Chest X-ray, AP view. Patient: 56 years old, sex F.
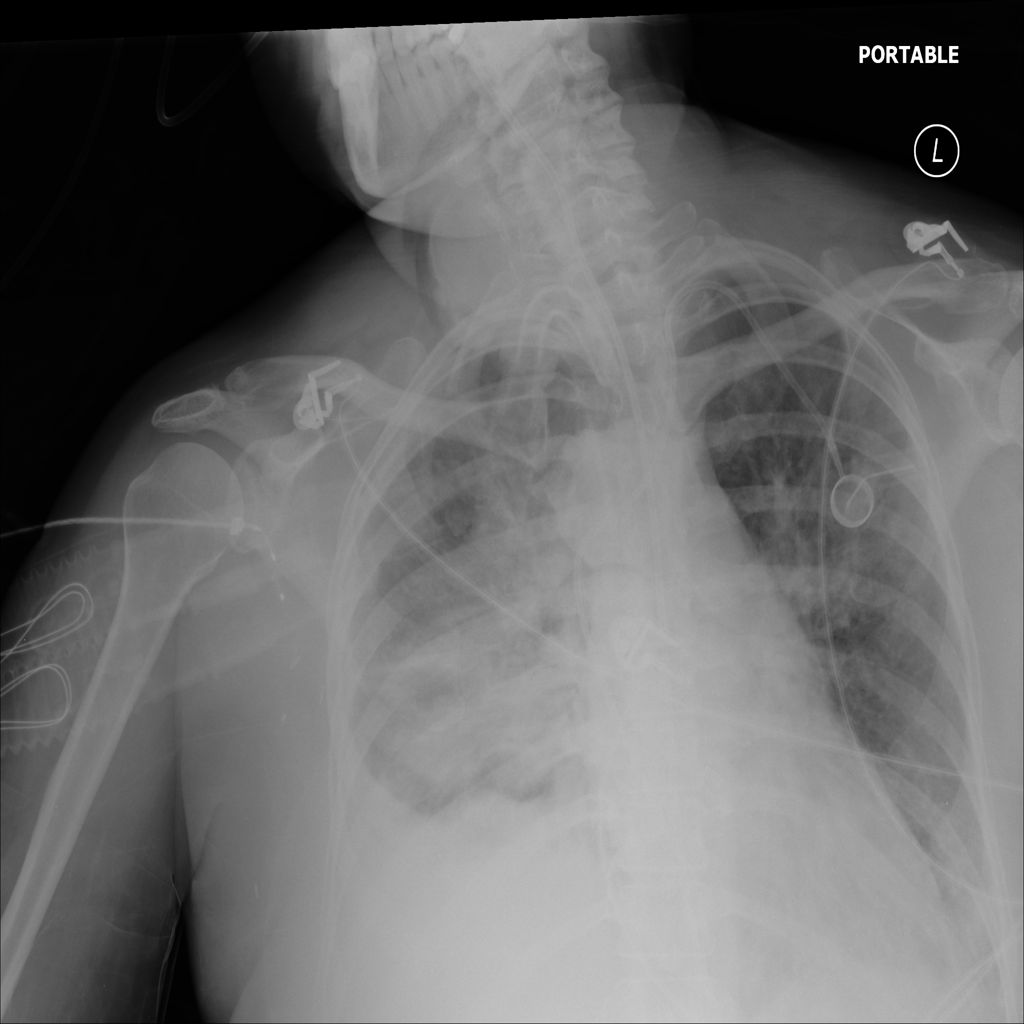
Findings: Consolidation